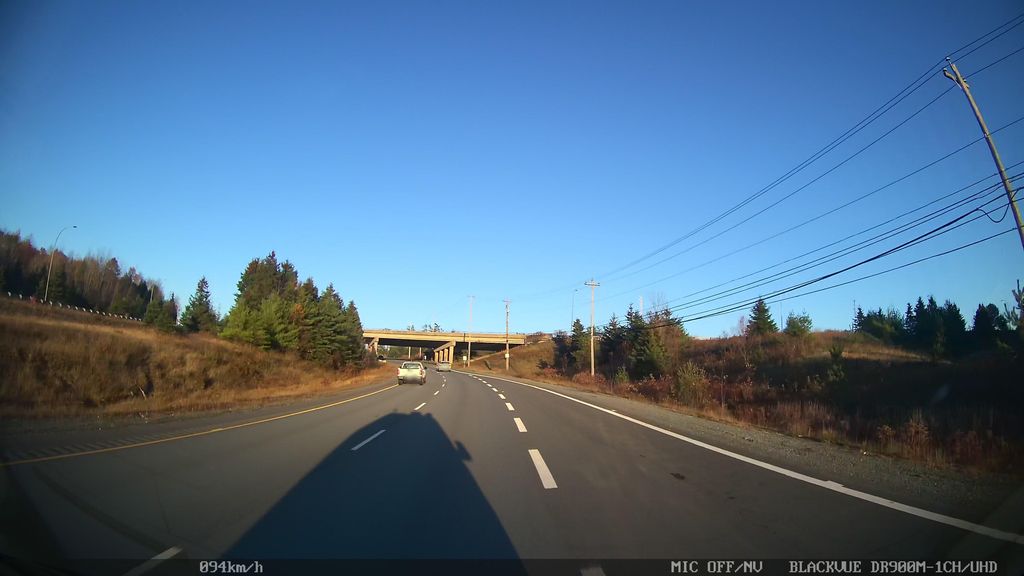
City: halifax